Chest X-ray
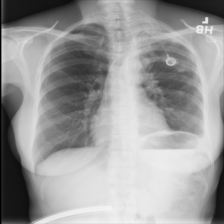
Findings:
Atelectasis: negative
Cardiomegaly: negative
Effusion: positive
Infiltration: positive
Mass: negative
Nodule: negative
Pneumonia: negative
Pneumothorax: negative
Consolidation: negative
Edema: negative
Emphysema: negative
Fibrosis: negative
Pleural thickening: negative
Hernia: negative